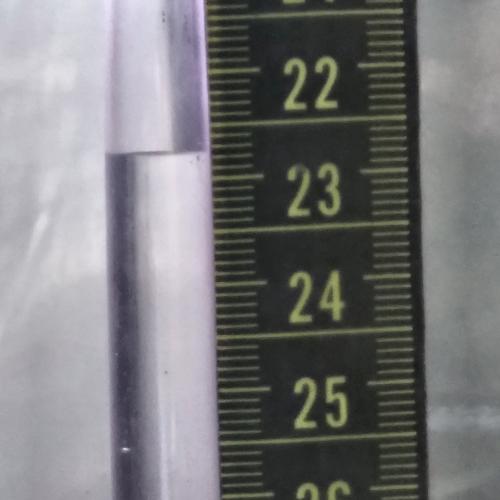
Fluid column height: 22.8 cm